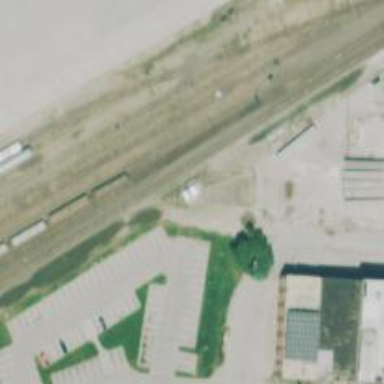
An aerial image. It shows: Railway junction.